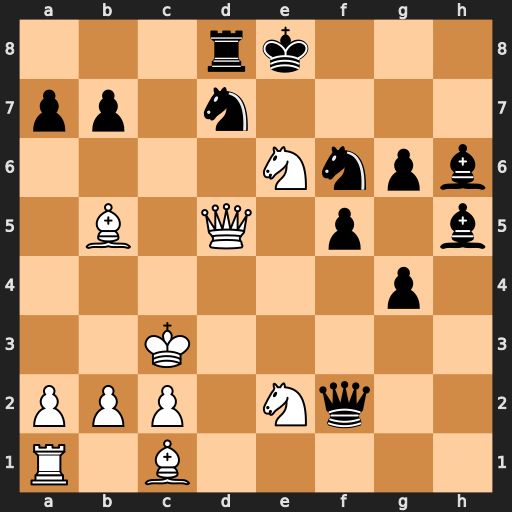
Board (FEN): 3rk3/pp1n4/4Nnpb/1B1Q1p1b/6p1/2K5/PPP1Nq2/R1B5
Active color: w
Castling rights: -
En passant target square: -
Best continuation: Nc7+ Ke7 Qe6+ Kf8 Bxh6#